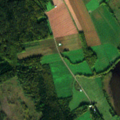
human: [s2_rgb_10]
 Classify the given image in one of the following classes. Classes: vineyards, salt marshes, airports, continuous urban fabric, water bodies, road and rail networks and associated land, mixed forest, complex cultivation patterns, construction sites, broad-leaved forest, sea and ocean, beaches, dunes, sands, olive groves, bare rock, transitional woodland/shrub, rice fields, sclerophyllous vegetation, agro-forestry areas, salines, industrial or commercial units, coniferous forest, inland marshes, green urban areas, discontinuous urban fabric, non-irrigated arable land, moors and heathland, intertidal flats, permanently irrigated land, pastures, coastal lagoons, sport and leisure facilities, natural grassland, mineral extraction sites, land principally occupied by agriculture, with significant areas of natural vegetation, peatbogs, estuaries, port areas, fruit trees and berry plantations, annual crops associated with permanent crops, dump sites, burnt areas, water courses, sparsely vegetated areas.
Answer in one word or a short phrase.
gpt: non-irrigated arable land, land principally occupied by agriculture, with significant areas of natural vegetation, mixed forest, water bodies